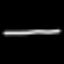
Label: line